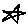
Label: star